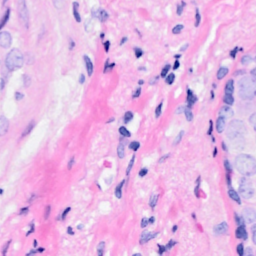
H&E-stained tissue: Breast